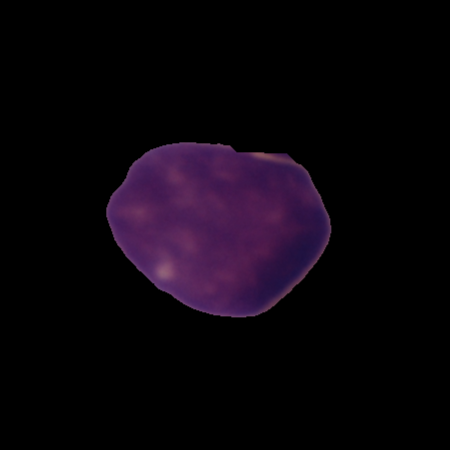
Label: healthy